Platform: macOS
Application: Arc Browser
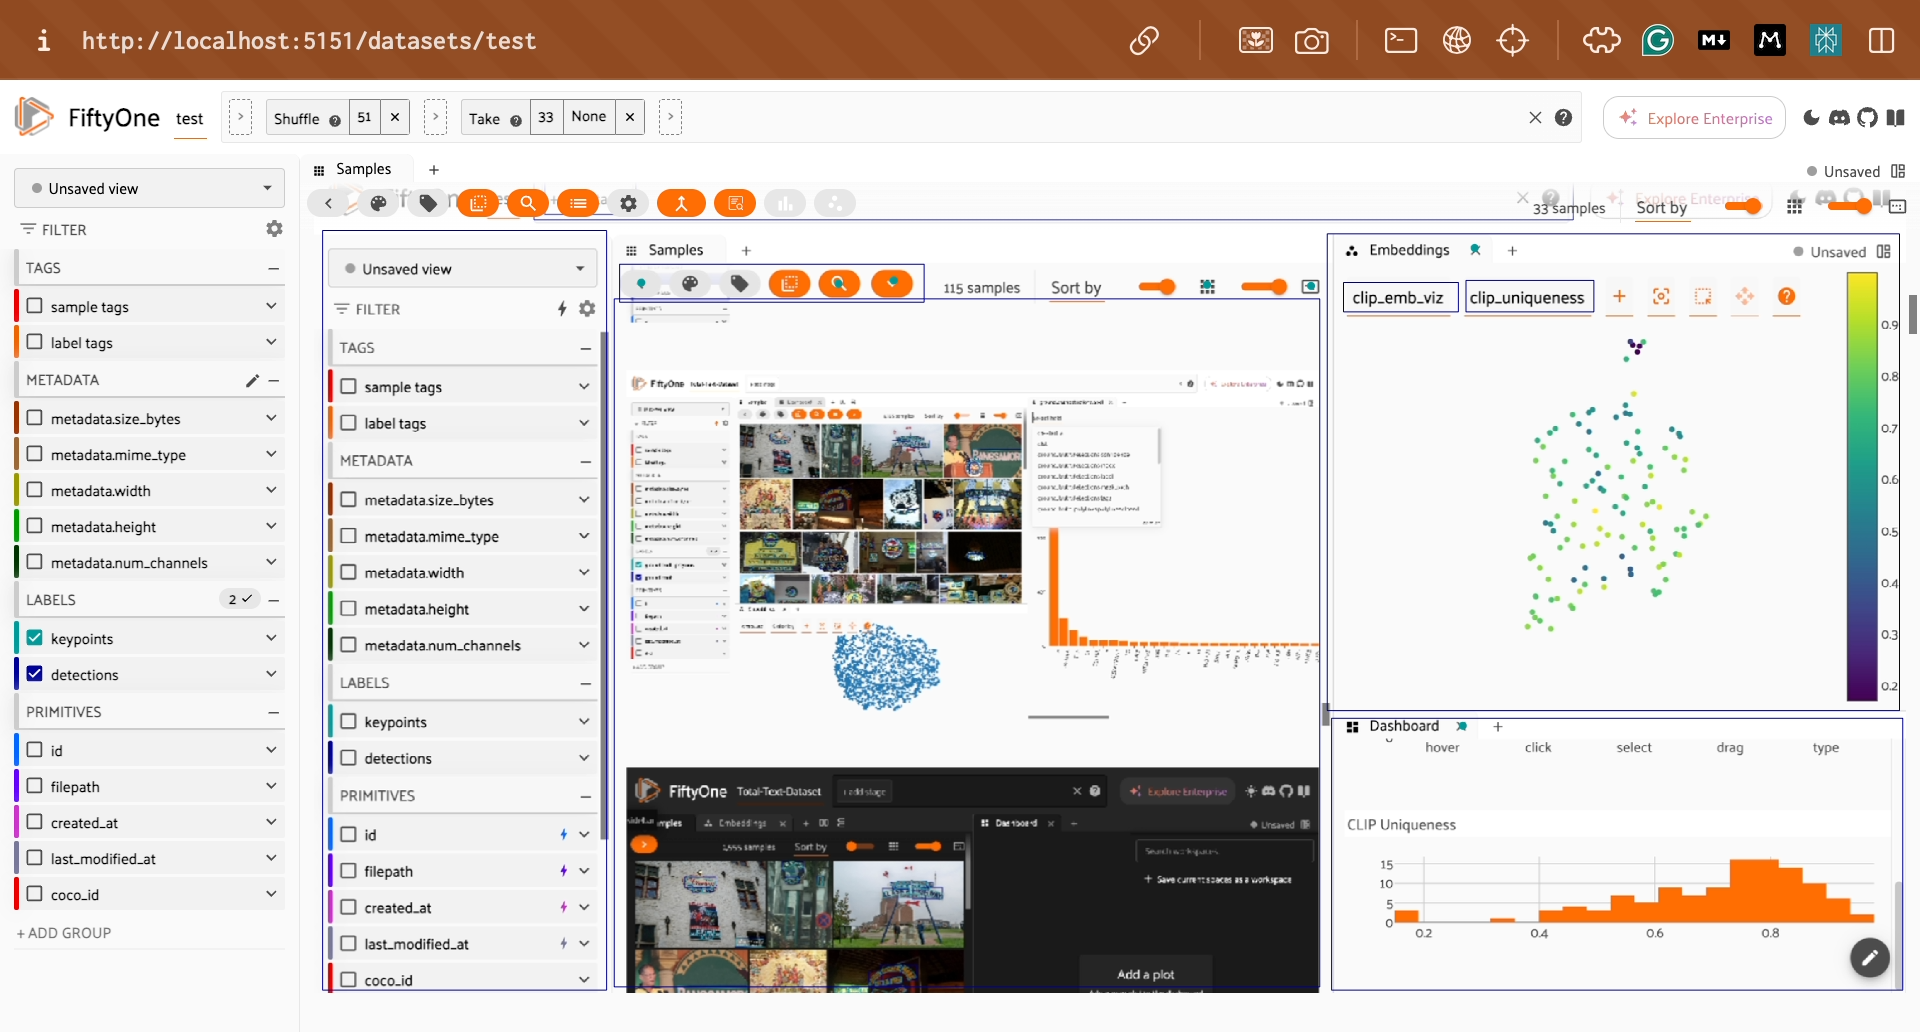
task_description: Open the workspaces menu
action_type: click
element_info: Button
steps_since_start: 1